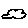
Label: cloud